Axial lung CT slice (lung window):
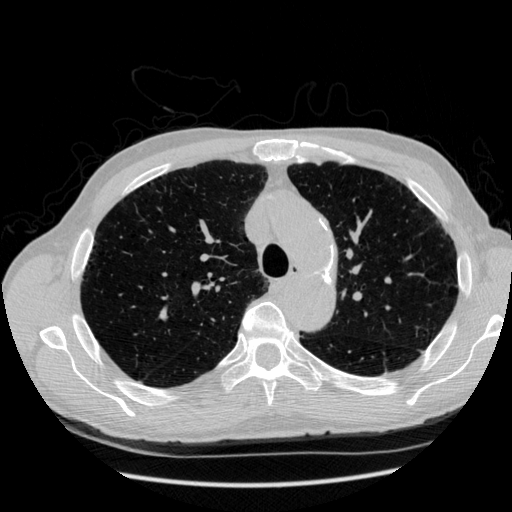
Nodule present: no